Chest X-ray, PA view. Patient: 39 years old, sex M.
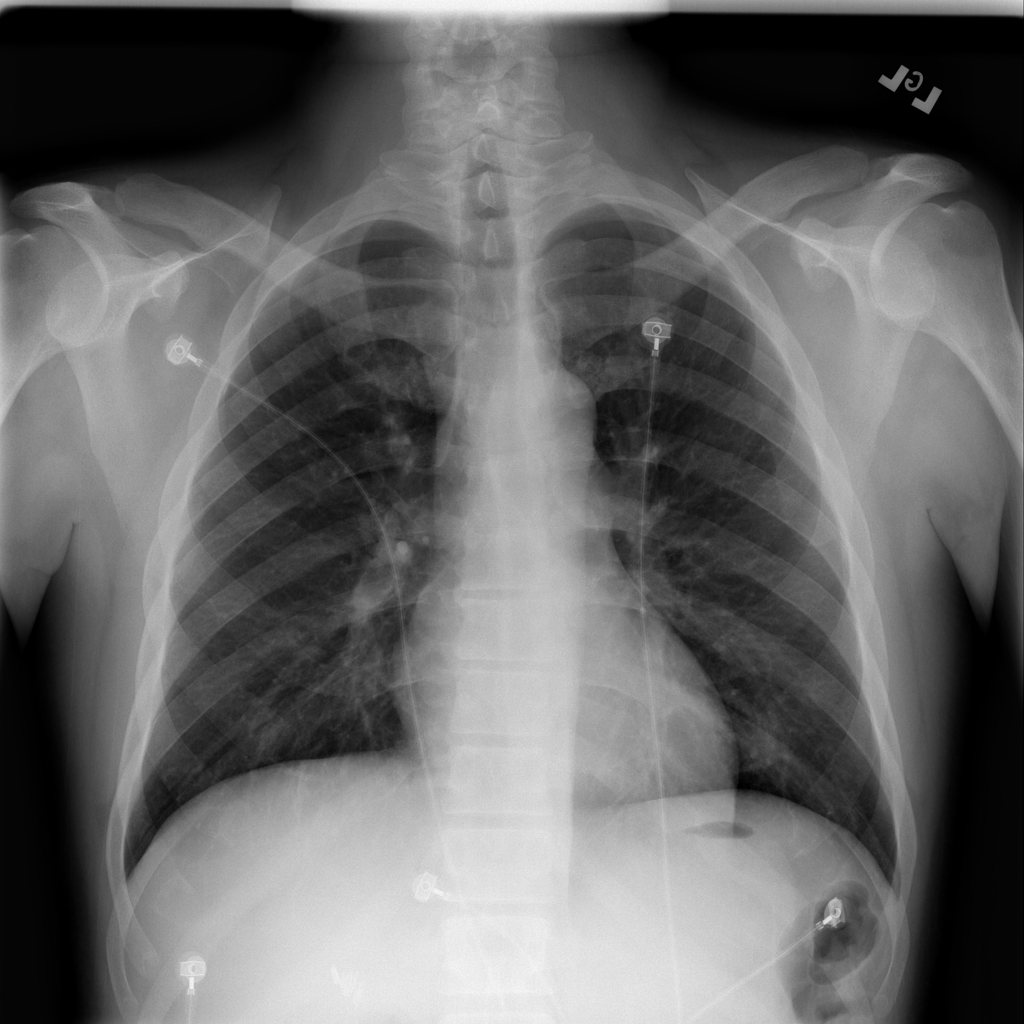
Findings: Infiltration